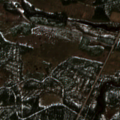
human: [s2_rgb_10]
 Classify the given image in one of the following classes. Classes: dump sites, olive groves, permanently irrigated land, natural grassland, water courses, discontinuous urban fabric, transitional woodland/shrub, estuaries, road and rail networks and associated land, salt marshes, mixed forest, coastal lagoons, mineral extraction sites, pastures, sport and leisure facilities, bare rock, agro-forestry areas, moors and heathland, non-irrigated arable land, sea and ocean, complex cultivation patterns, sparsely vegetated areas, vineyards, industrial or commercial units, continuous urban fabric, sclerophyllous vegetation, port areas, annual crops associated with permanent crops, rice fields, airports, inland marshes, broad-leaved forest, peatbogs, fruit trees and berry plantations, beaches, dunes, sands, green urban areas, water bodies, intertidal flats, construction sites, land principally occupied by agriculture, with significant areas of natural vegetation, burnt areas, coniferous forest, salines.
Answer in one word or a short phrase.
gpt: coniferous forest, mixed forest, transitional woodland/shrub